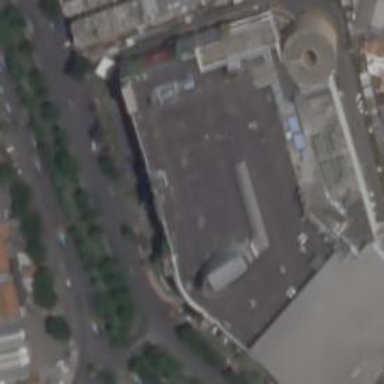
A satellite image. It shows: Supermarket.